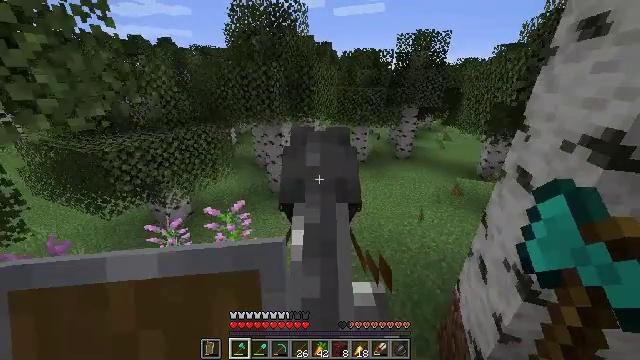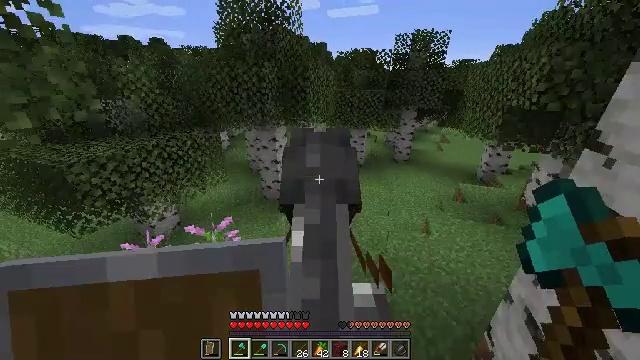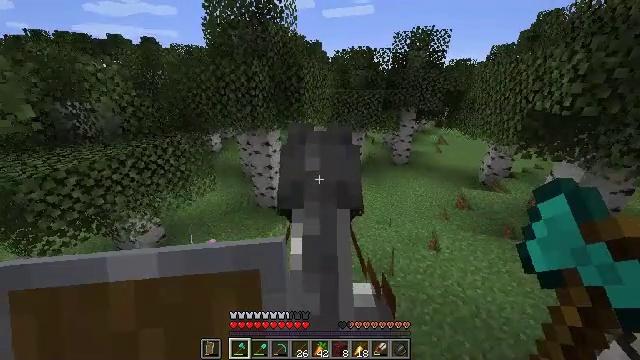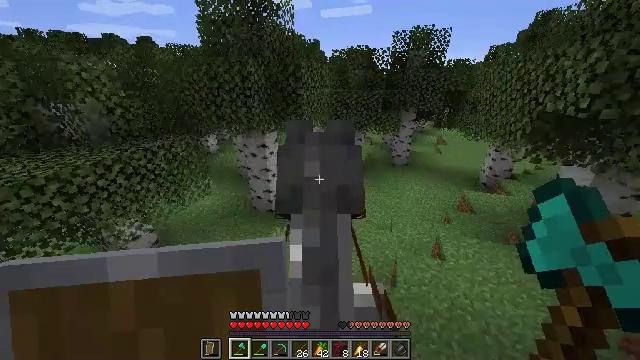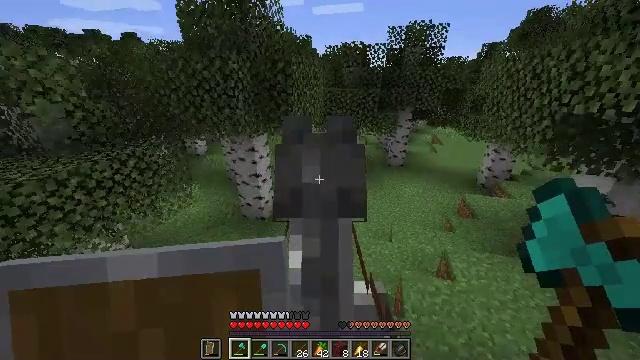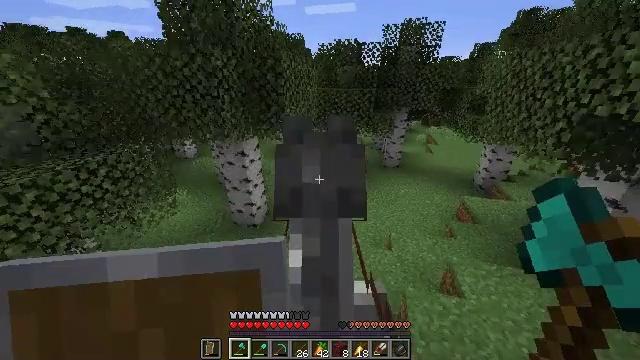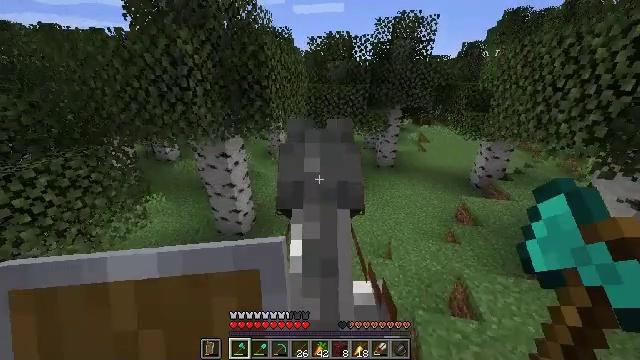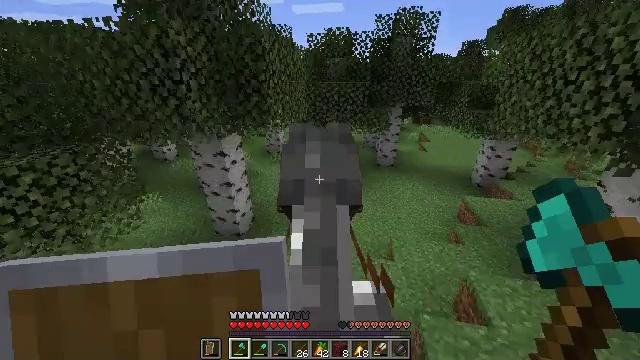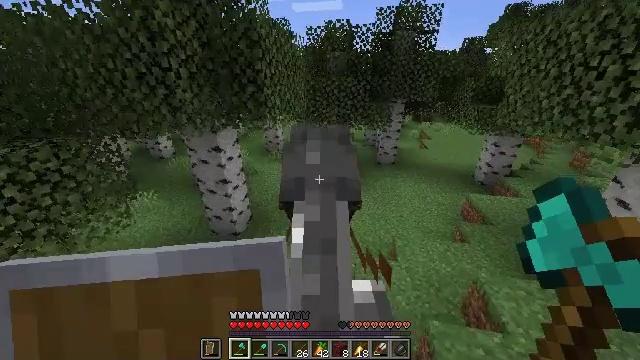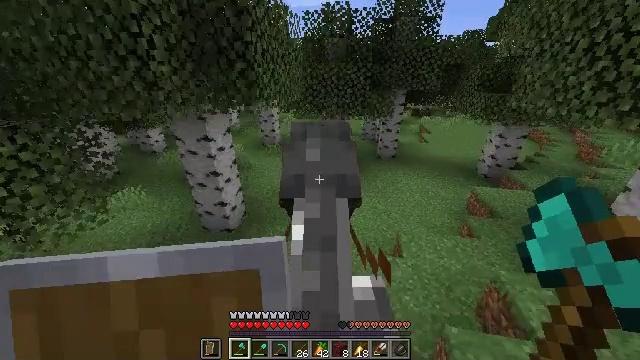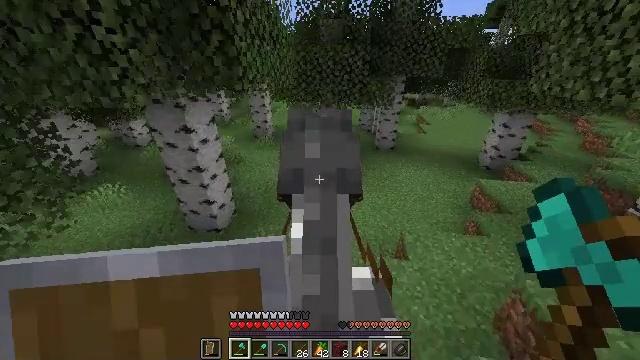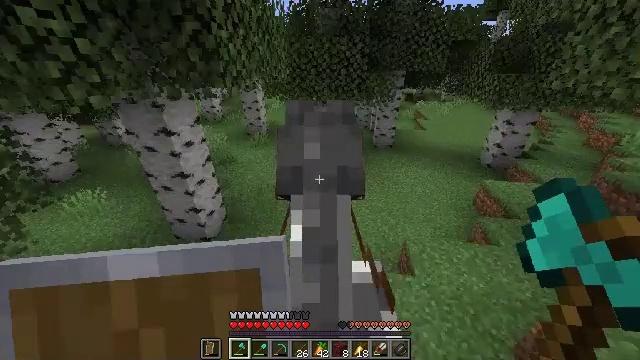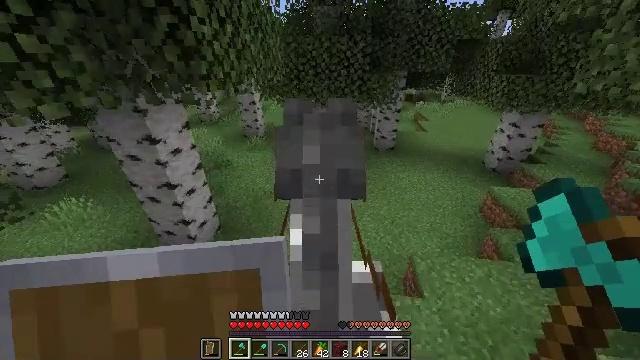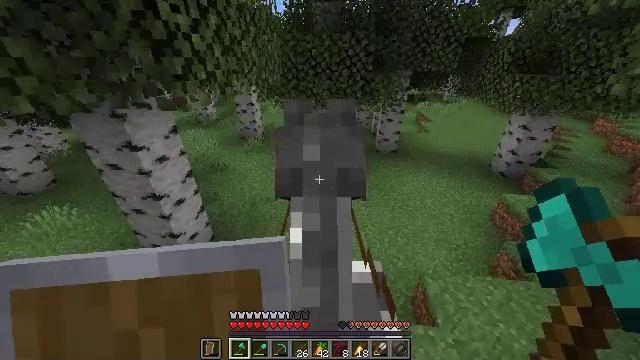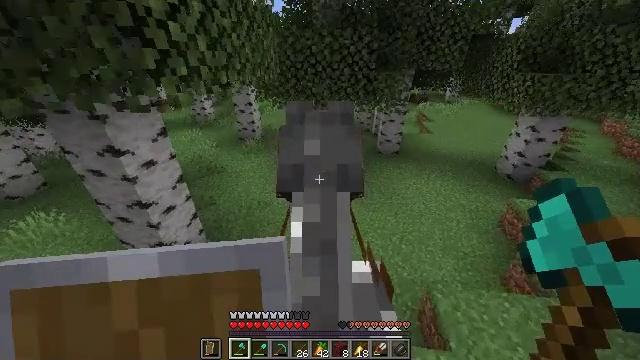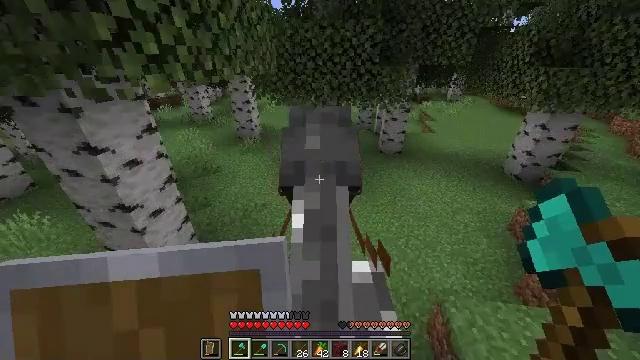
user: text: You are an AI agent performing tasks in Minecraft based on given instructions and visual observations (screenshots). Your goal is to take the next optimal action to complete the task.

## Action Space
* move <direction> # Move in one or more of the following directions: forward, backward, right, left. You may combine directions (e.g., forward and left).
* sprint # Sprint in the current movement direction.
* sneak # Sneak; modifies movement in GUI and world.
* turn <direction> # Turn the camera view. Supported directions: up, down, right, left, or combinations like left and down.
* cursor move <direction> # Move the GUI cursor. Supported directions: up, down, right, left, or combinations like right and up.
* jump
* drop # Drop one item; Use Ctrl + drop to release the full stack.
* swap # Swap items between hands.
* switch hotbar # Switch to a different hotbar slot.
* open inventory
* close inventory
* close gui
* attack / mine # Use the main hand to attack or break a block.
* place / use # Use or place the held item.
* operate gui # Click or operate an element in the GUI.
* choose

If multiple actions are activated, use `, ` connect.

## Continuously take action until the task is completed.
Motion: motion action
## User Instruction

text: Collect sand to make glass.
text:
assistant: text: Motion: move forward, sprint, turn right
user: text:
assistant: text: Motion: move forward, sprint
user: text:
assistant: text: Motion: move forward, sprint, turn right
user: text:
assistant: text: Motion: move forward, sprint, turn right
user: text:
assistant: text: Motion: move forward, sprint, turn right
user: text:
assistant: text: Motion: move forward, sprint, turn right
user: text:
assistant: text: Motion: move forward, sprint
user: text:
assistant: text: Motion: move forward, sprint
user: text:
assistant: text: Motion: move forward, sprint
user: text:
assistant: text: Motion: move forward, sprint, turn right and down
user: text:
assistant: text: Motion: move forward, sprint, turn right and down
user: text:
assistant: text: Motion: move forward, sprint
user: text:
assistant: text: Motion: move forward, sprint
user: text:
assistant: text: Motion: move forward, sprint
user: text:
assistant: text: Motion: move forward, sprint
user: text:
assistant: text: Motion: move forward, sprint, turn left and down
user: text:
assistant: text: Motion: move forward, sprint, turn left and down
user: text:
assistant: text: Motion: move forward, sprint, turn left
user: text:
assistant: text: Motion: move forward, sprint, turn left
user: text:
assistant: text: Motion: move forward, sprint, turn left and up
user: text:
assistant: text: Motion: move forward, sprint, turn left
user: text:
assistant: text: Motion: move forward, sprint, turn left
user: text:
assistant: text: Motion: move forward, sprint
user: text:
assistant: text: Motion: move forward, sprint
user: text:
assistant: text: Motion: move forward, sprint
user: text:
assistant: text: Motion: move forward, sprint
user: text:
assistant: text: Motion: move forward, sprint, turn right and up
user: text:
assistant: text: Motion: move forward, sprint, turn right and up
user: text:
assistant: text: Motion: move forward, sprint, turn right and up
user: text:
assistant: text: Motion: move forward, sprint, turn right